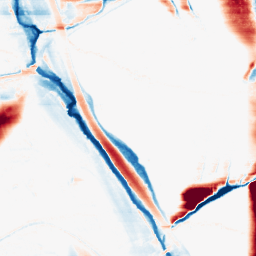
Category: morphological
Decomposition family: morphological_rect
Decomposition parameters: operation: average
width: 50
height: 5
Upsampling method: cubic_mitchell
Upsampling parameters: scale: 2
Upsampling scale: 2